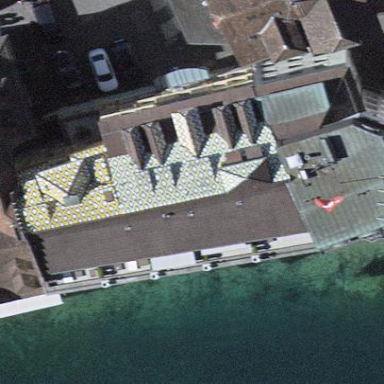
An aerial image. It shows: Gabled hotel with brown roof and FloralWhite facade.